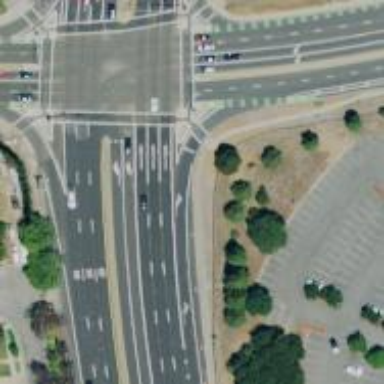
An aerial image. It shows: Trunk link highway.